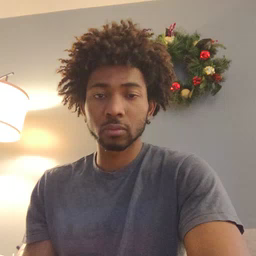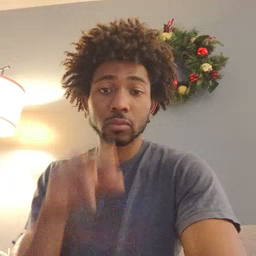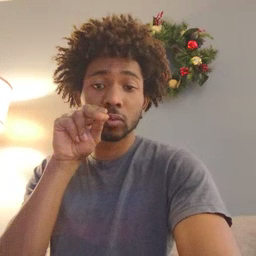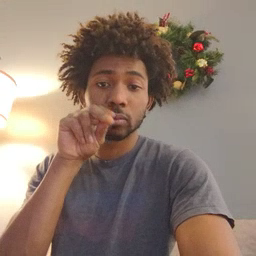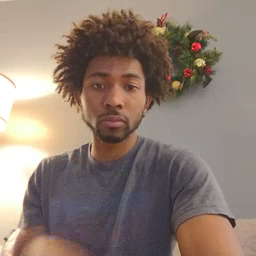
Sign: goose